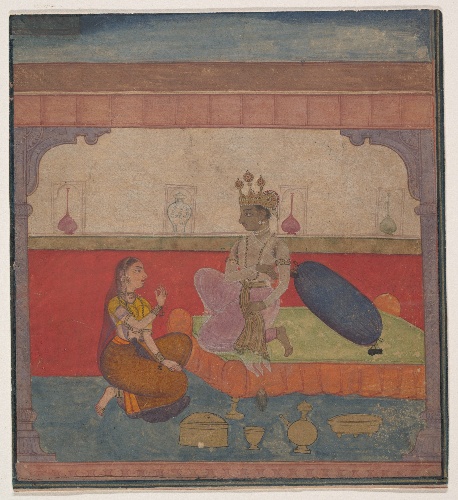
Date: ca. 1610
Object type: Folio
Classification: Paintings
Medium: Ink, opaque watercolor, and gold on paper
Culture: India (Rajasthan, Amber?)
Dimensions: Sheet: 5 11/16 × 5 3/16 in. (14.4 × 13.2 cm)
Department: Asian Art
Credit line: Gift of Steven Kossak, The Kronos Collections, 1990
Accession year: 1990
Repository: Metropolitan Museum of Art, New York, NY
Tags: Krishna|Radha|Beds|Women